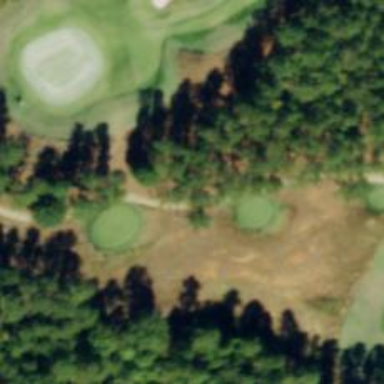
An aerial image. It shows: Path for both roads and golfers.